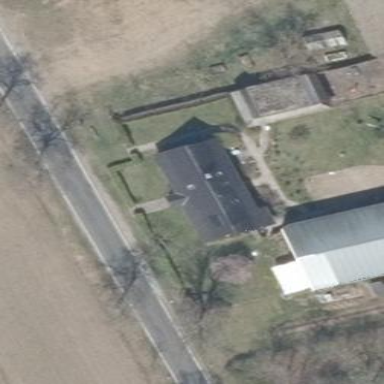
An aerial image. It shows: Detached building with gabled roof.